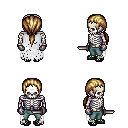
a pixel art fantasy rpg character, male body template, skeleton, white tattered cape, teal pants, blonde ponytail hairstyle, metal gloves, ghillies, dagger, four views (front, back, left, right), 2x2 character sprite sheet, small pixel art, hard edges, no anti-aliasing